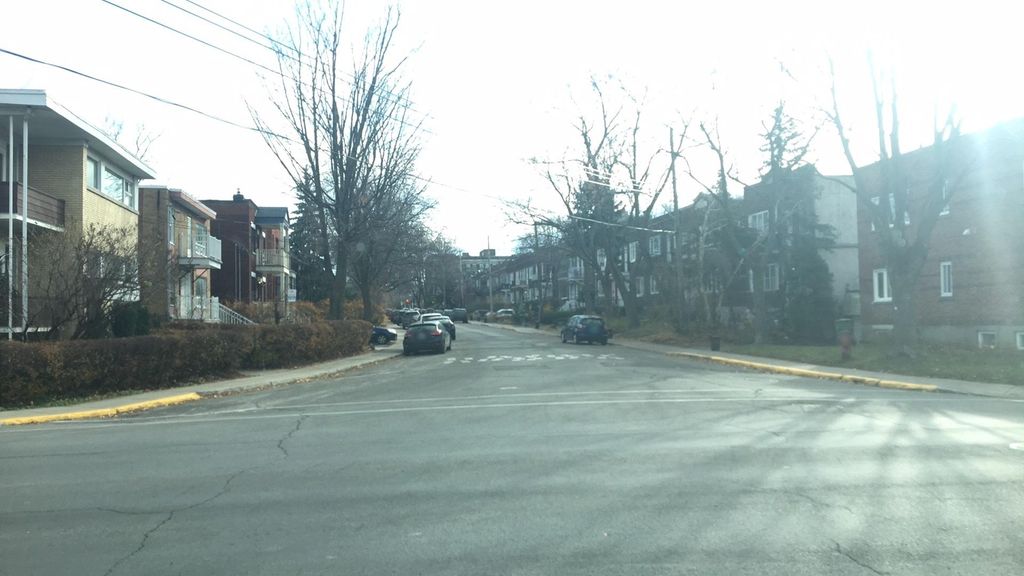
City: montreal